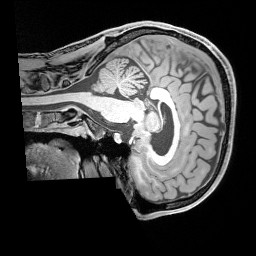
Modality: T1w
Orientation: sagittal
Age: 28
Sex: male
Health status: healthy
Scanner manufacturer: siemens
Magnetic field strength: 3 T
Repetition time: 1.65 s
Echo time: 0.00182 s